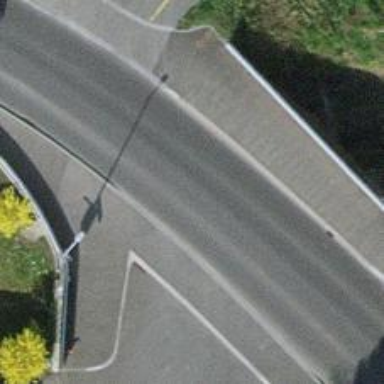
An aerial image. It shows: Secondary road.